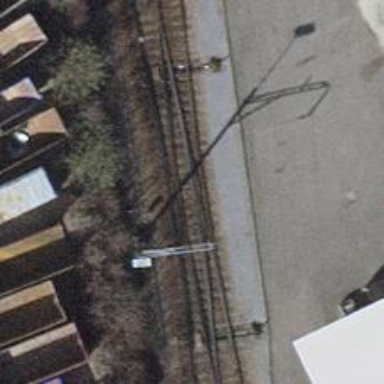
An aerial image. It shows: Railway switch.